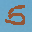
Label: 5